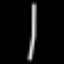
Label: line